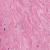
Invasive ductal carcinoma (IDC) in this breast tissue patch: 0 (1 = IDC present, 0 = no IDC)